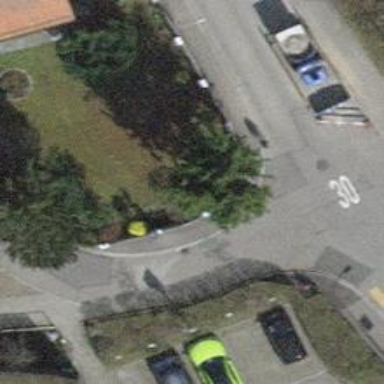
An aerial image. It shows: Asphalt sidewalk along the footway.